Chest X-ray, PA view. Patient: 82 years old, sex M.
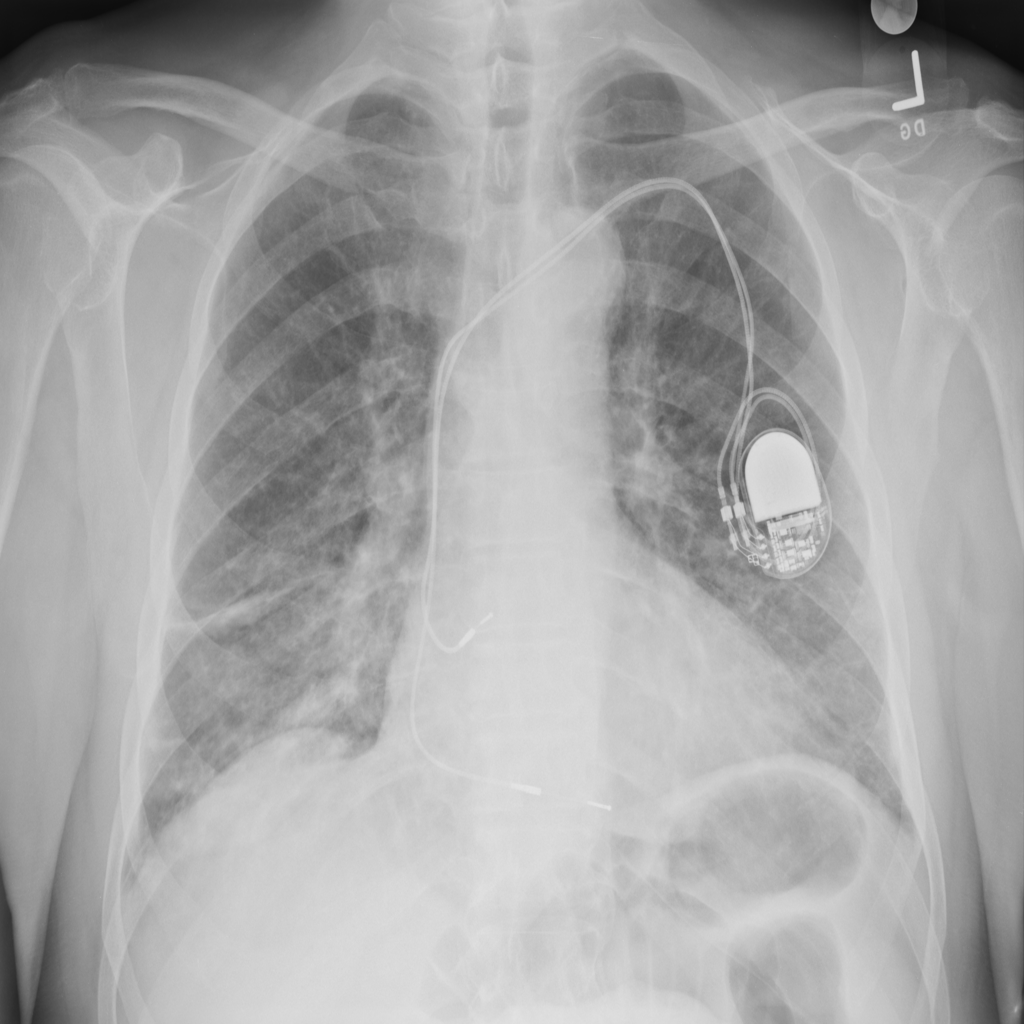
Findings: Atelectasis